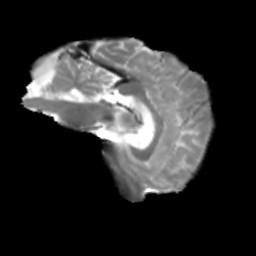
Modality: T2w
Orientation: sagittal
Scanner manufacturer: siemens
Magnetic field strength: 3 T
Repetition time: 4 s
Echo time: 0.0594 s